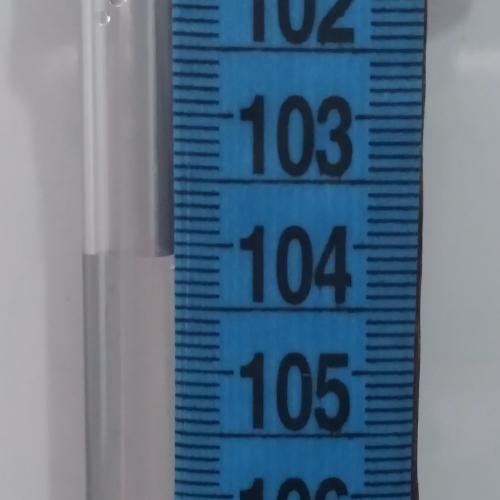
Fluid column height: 104.1 cm